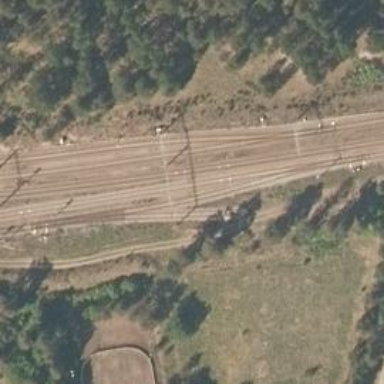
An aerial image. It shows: Rail siding with electrified contact lines for trains.